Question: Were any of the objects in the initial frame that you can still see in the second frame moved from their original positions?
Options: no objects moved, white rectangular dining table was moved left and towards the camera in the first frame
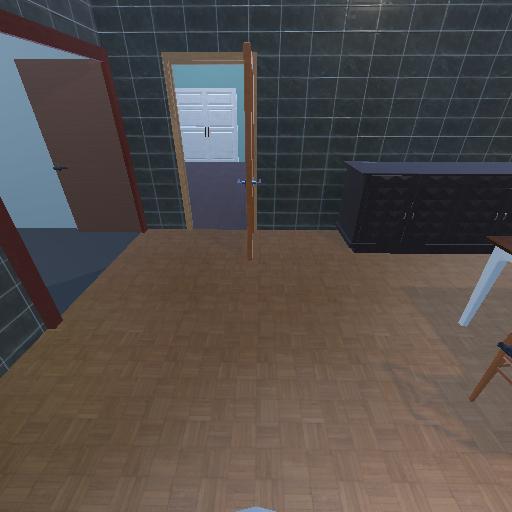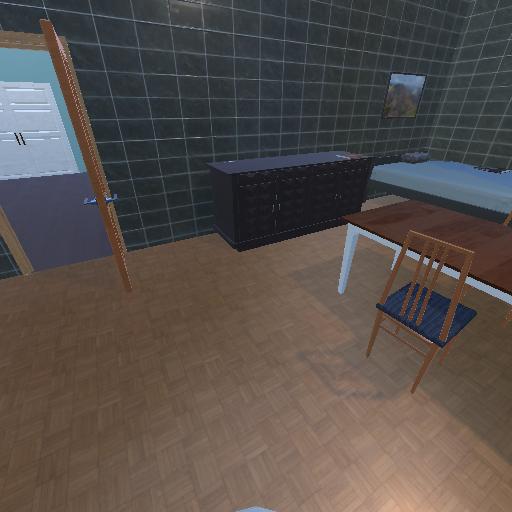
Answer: no objects moved